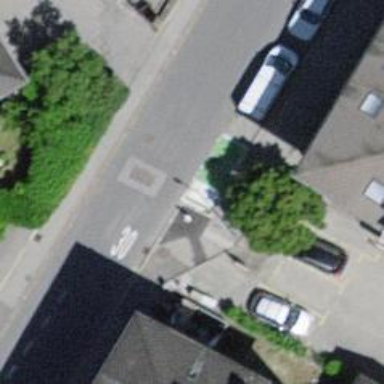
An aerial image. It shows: Charging station.